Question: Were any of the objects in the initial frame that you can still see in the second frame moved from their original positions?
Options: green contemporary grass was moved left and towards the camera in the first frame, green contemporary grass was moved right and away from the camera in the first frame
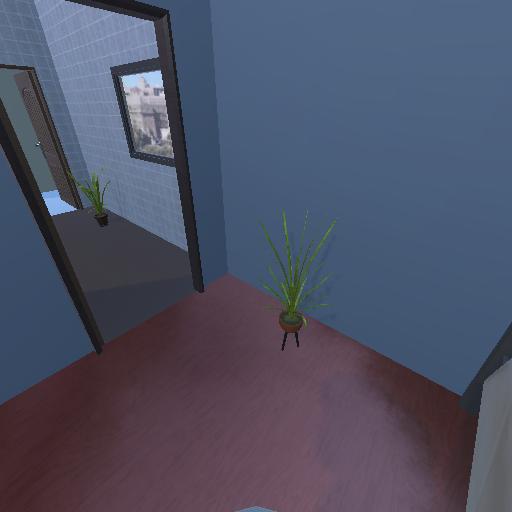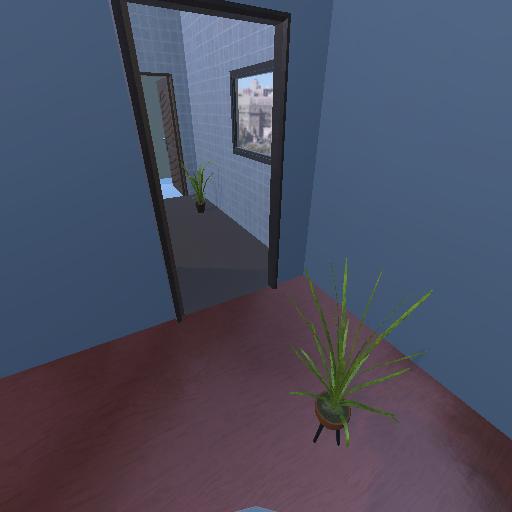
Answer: green contemporary grass was moved left and towards the camera in the first frame